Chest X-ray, AP view. Patient: 30 years old, sex F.
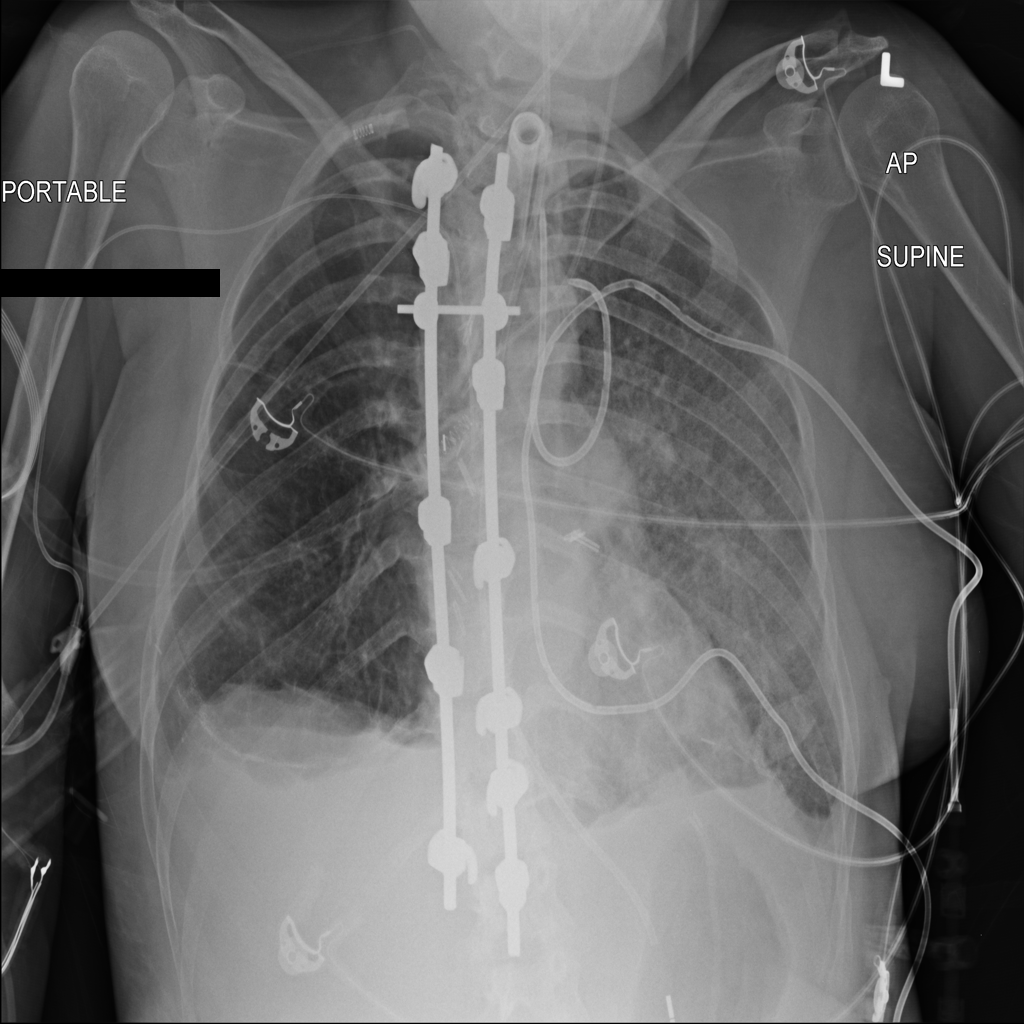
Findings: No Finding